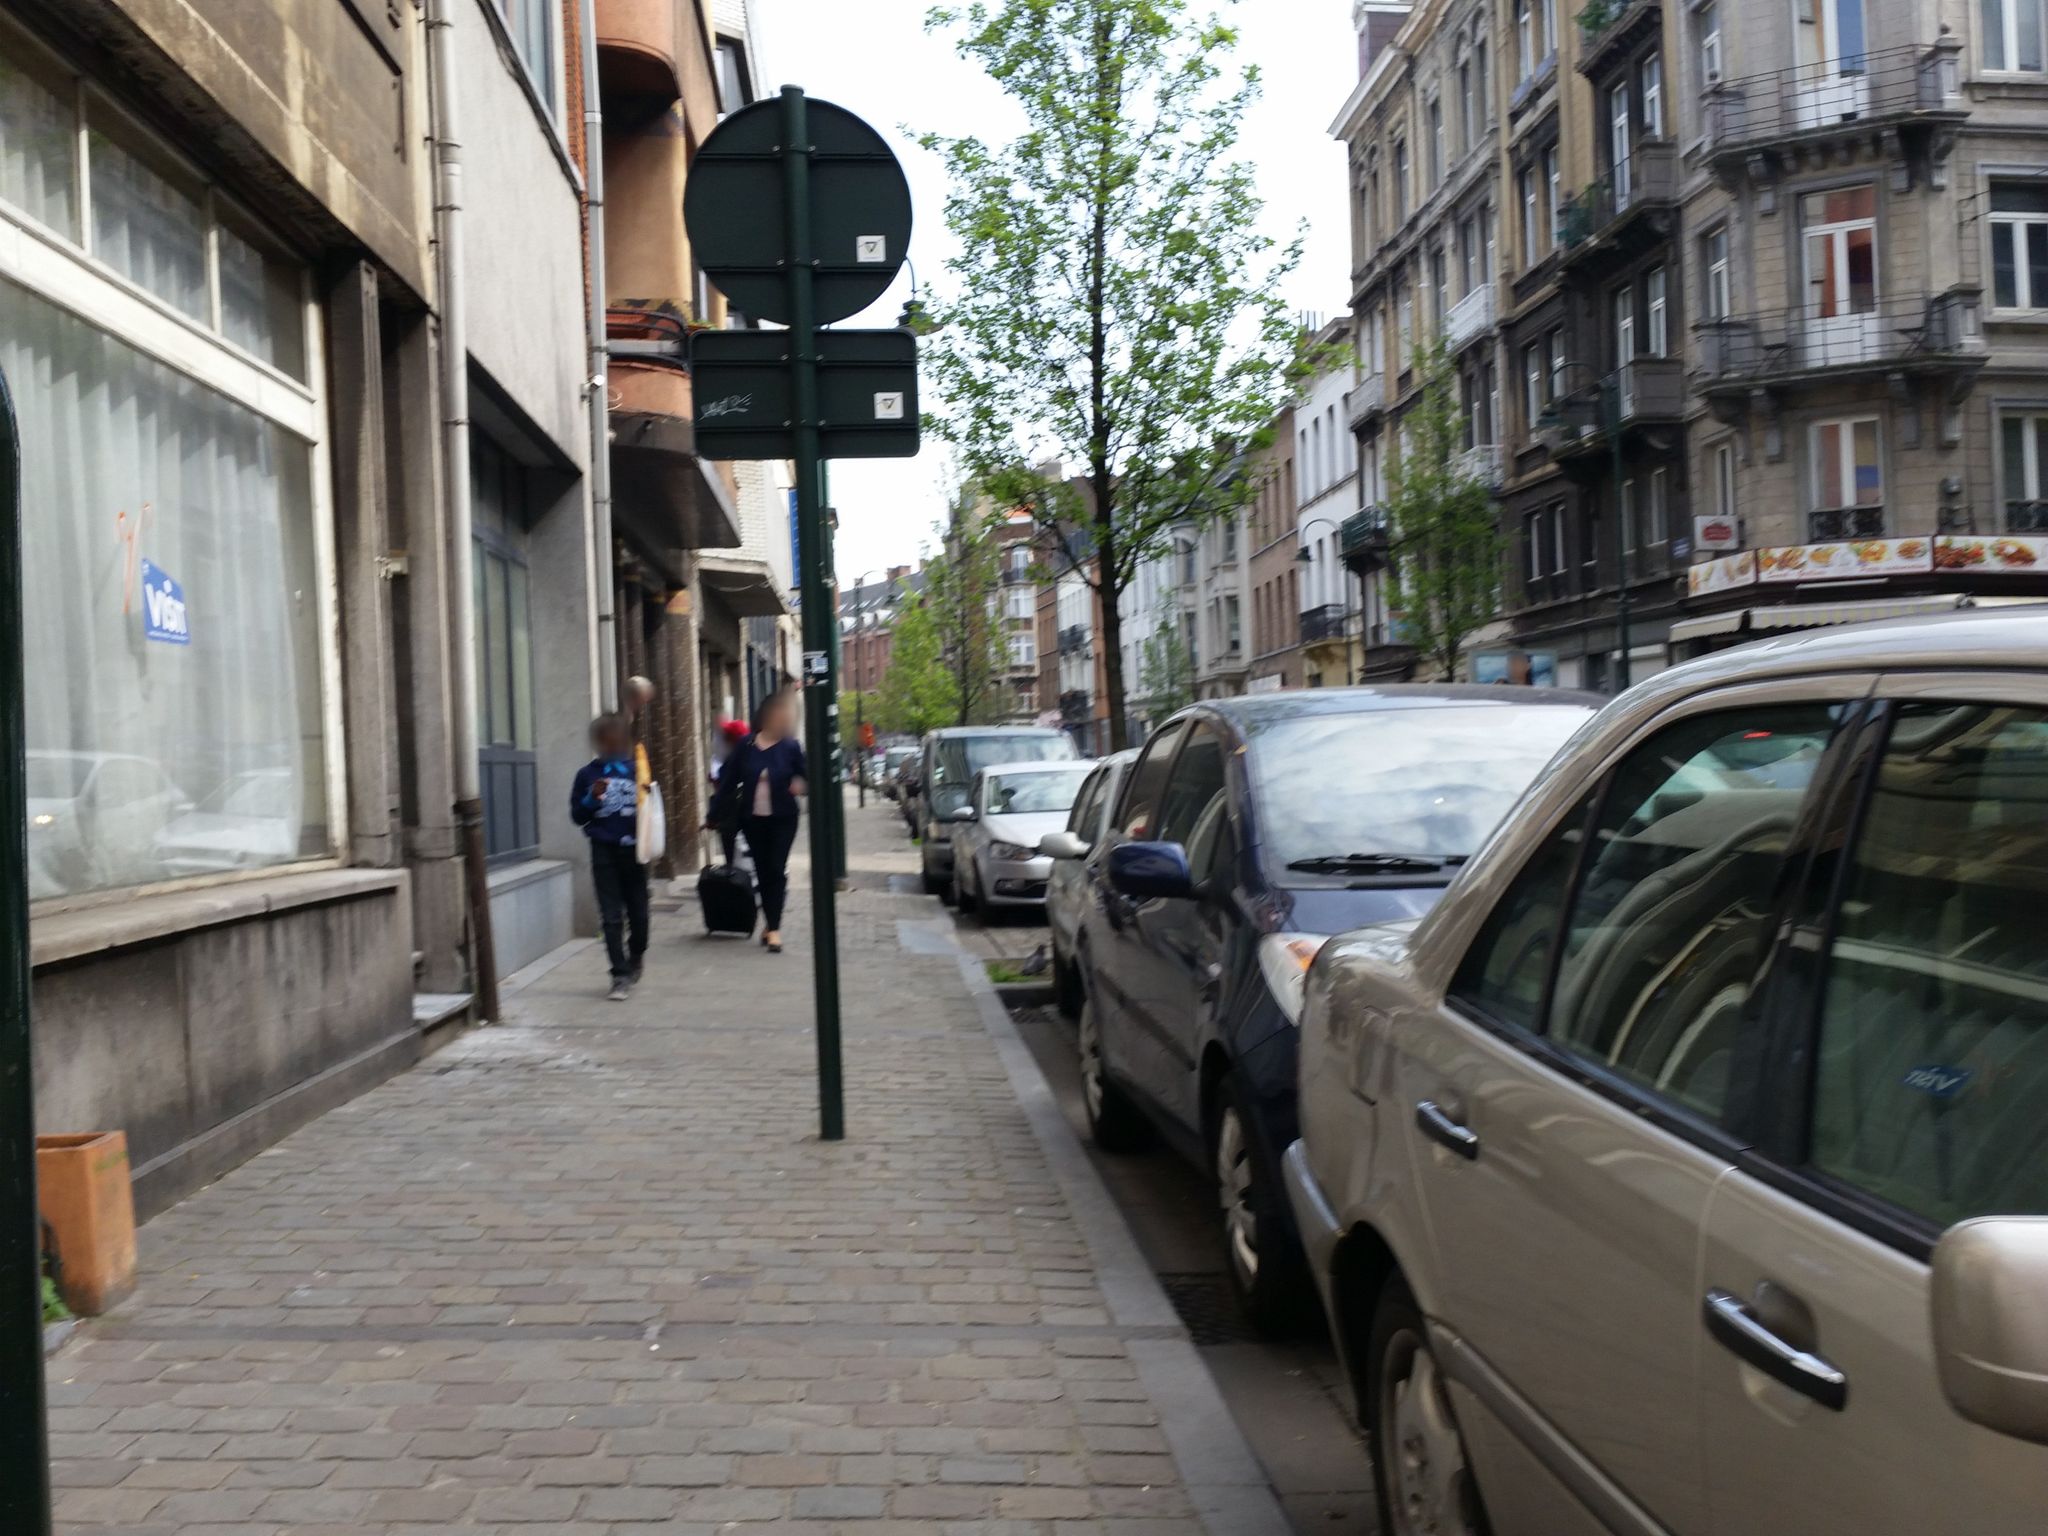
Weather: clear
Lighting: day
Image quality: good
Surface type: walking surface
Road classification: pedestrian, living_street
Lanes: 1
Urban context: urban centre
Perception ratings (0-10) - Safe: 1.66, Lively: 9.56, Beautiful: 8.17, Boring: 1.92, Depressing: 4.07, Wealthy: 7.53